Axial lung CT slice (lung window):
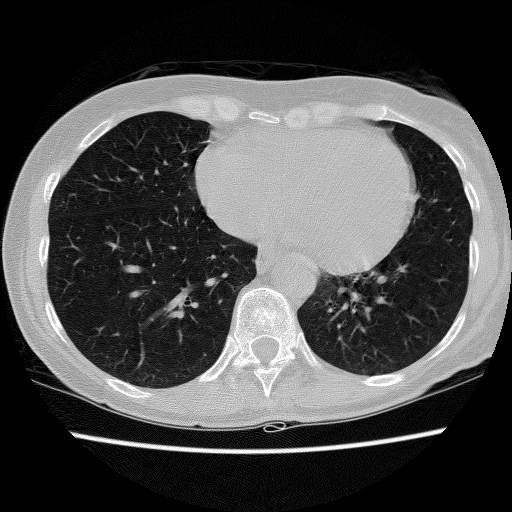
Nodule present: no